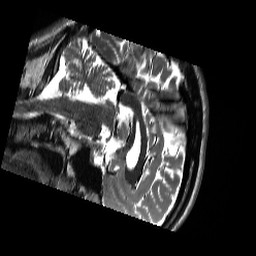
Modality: T2w
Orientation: sagittal
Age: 30
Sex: male